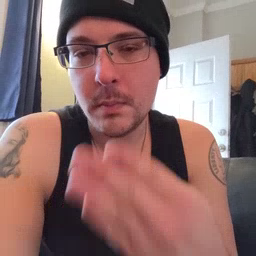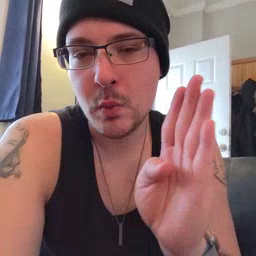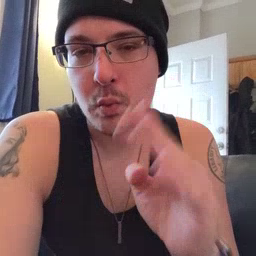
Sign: blue